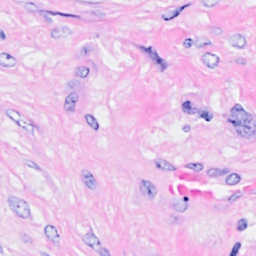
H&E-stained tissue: Breast